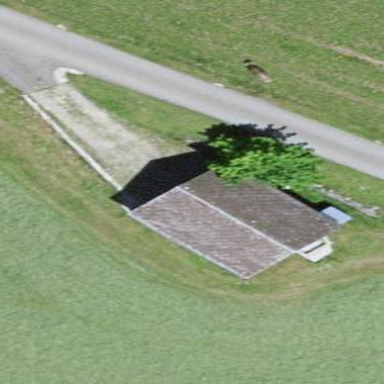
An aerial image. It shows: Stable building.